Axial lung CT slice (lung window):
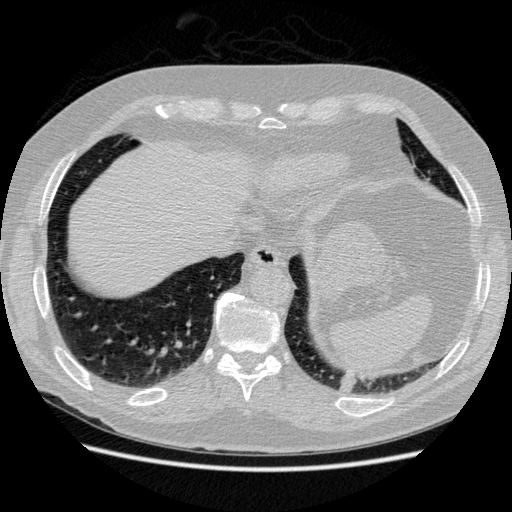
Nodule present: no